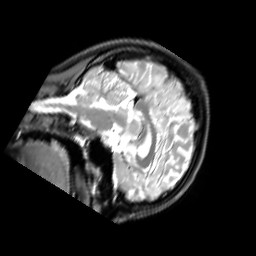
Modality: PDw
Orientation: sagittal
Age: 21
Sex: female
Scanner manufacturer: siemens
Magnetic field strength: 3 T
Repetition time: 11.88 s
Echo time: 0.014 s